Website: home-depot
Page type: customer-info-address
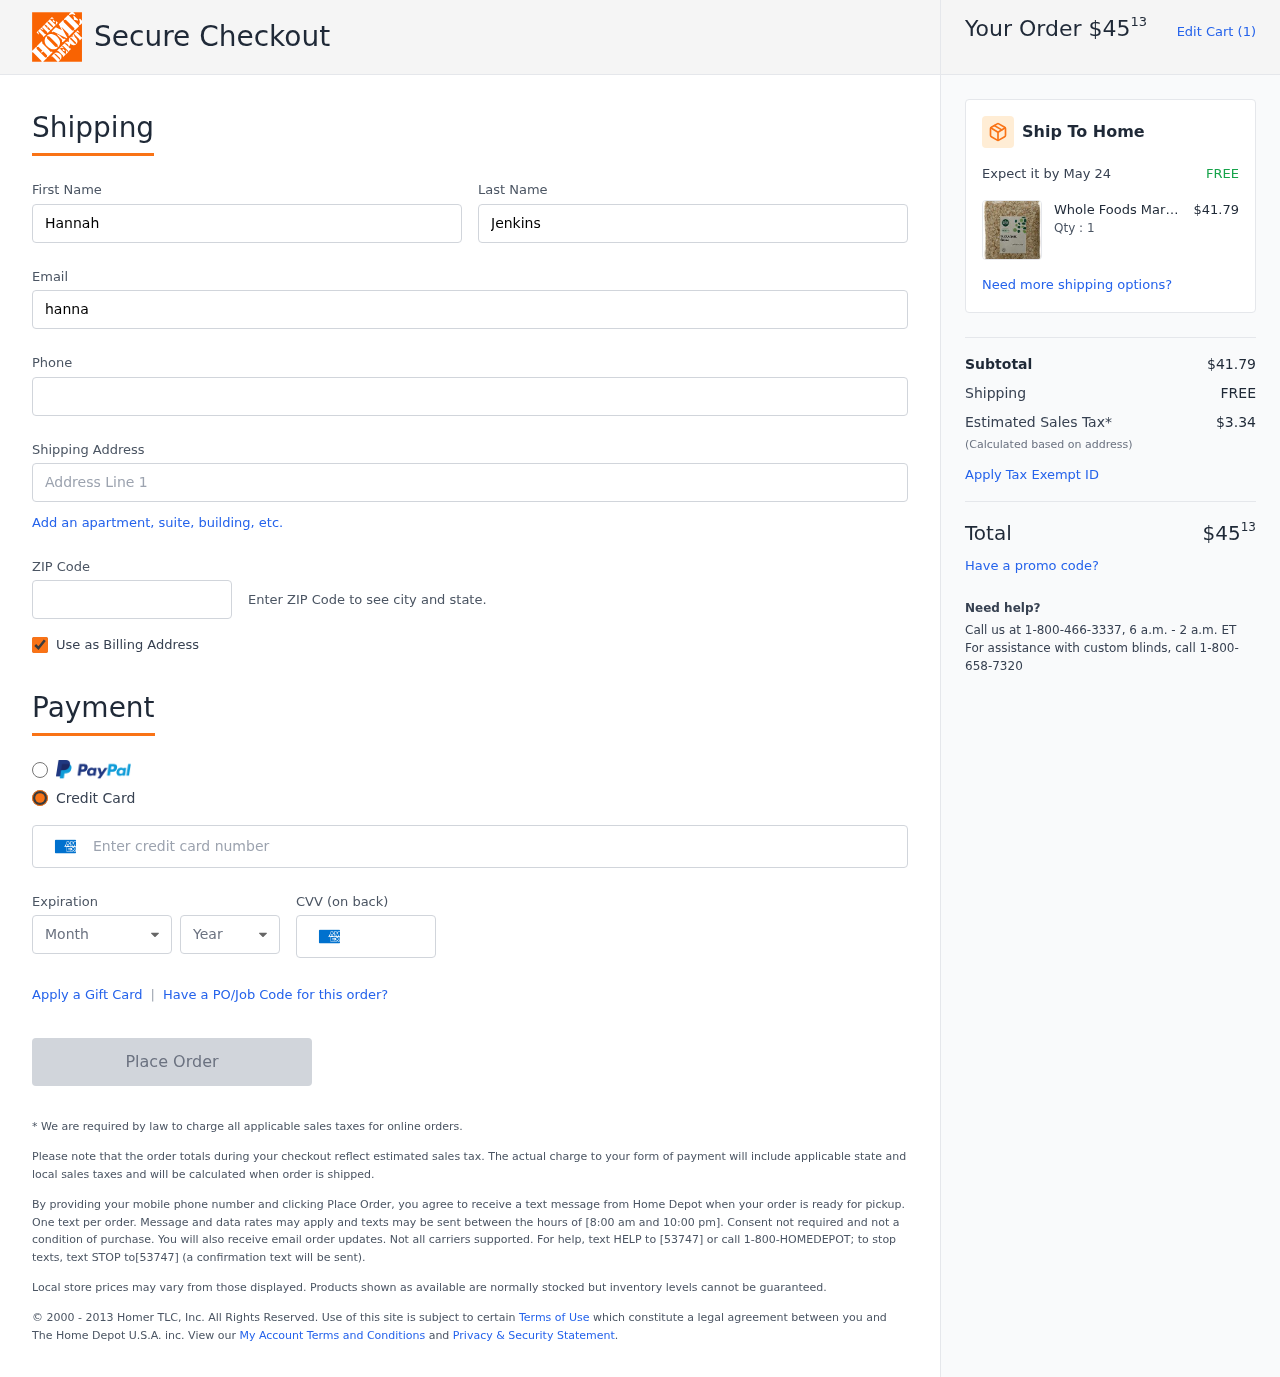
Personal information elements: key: PII_CARD_CVV
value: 7314
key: PII_CARD_EXPIRY_MONTH
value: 02
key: PII_CARD_EXPIRY_YEAR
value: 27
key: PII_CARD_NUMBER
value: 3419 6394 5680 442
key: PII_EMAIL
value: hannah_jenkins@gmail.com
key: PII_FIRSTNAME
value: Hannah
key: PII_LASTNAME
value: Jenkins
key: PII_PHONE
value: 5064155810
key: PII_POSTCODE
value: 03291
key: PII_STREET
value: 1328 Kevin Plaza Apt. 152
Product elements: key: PRODUCT1_BRAND
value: Whole Foods Market
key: PRODUCT1_NAME
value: Whole Foods Market Organic Buckwheat Flakes, 500 g
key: PRODUCT1_PRICE
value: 41.79
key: PRODUCT1_QUANTITY
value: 1
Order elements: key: ORDER_TOTAL
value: $4513
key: ORDER_NUM_ITEMS
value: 1
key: ORDER_DELIVERY_DATE
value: May 24
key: ORDER_SUBTOTAL
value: $41.79
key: ORDER_SHIPPING_COST
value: FREE
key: ORDER_TAX
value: $3.34